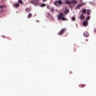
Metastatic tissue present: no